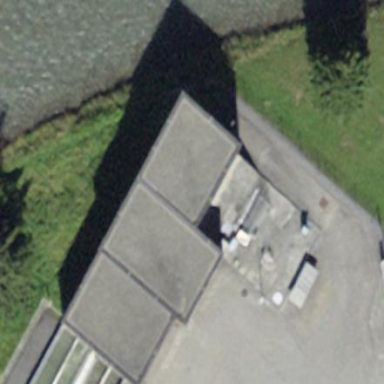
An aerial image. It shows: Building with flat roof.